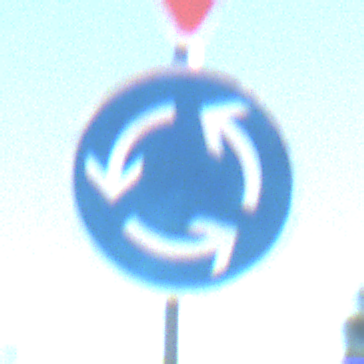
Verkehrszeichen: Kreisverkehr
Zusatzzeichen oben: VorfahrtGewaehren
Umgebung: Outdoor, Nature
Tageszeit: MorningAfternoon
Wetter: Clear
Licht: Natural
Jahreszeit: NotSpecified
Kontrast: HighContrast